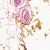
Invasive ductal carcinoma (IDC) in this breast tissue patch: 0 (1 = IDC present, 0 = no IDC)